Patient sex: F
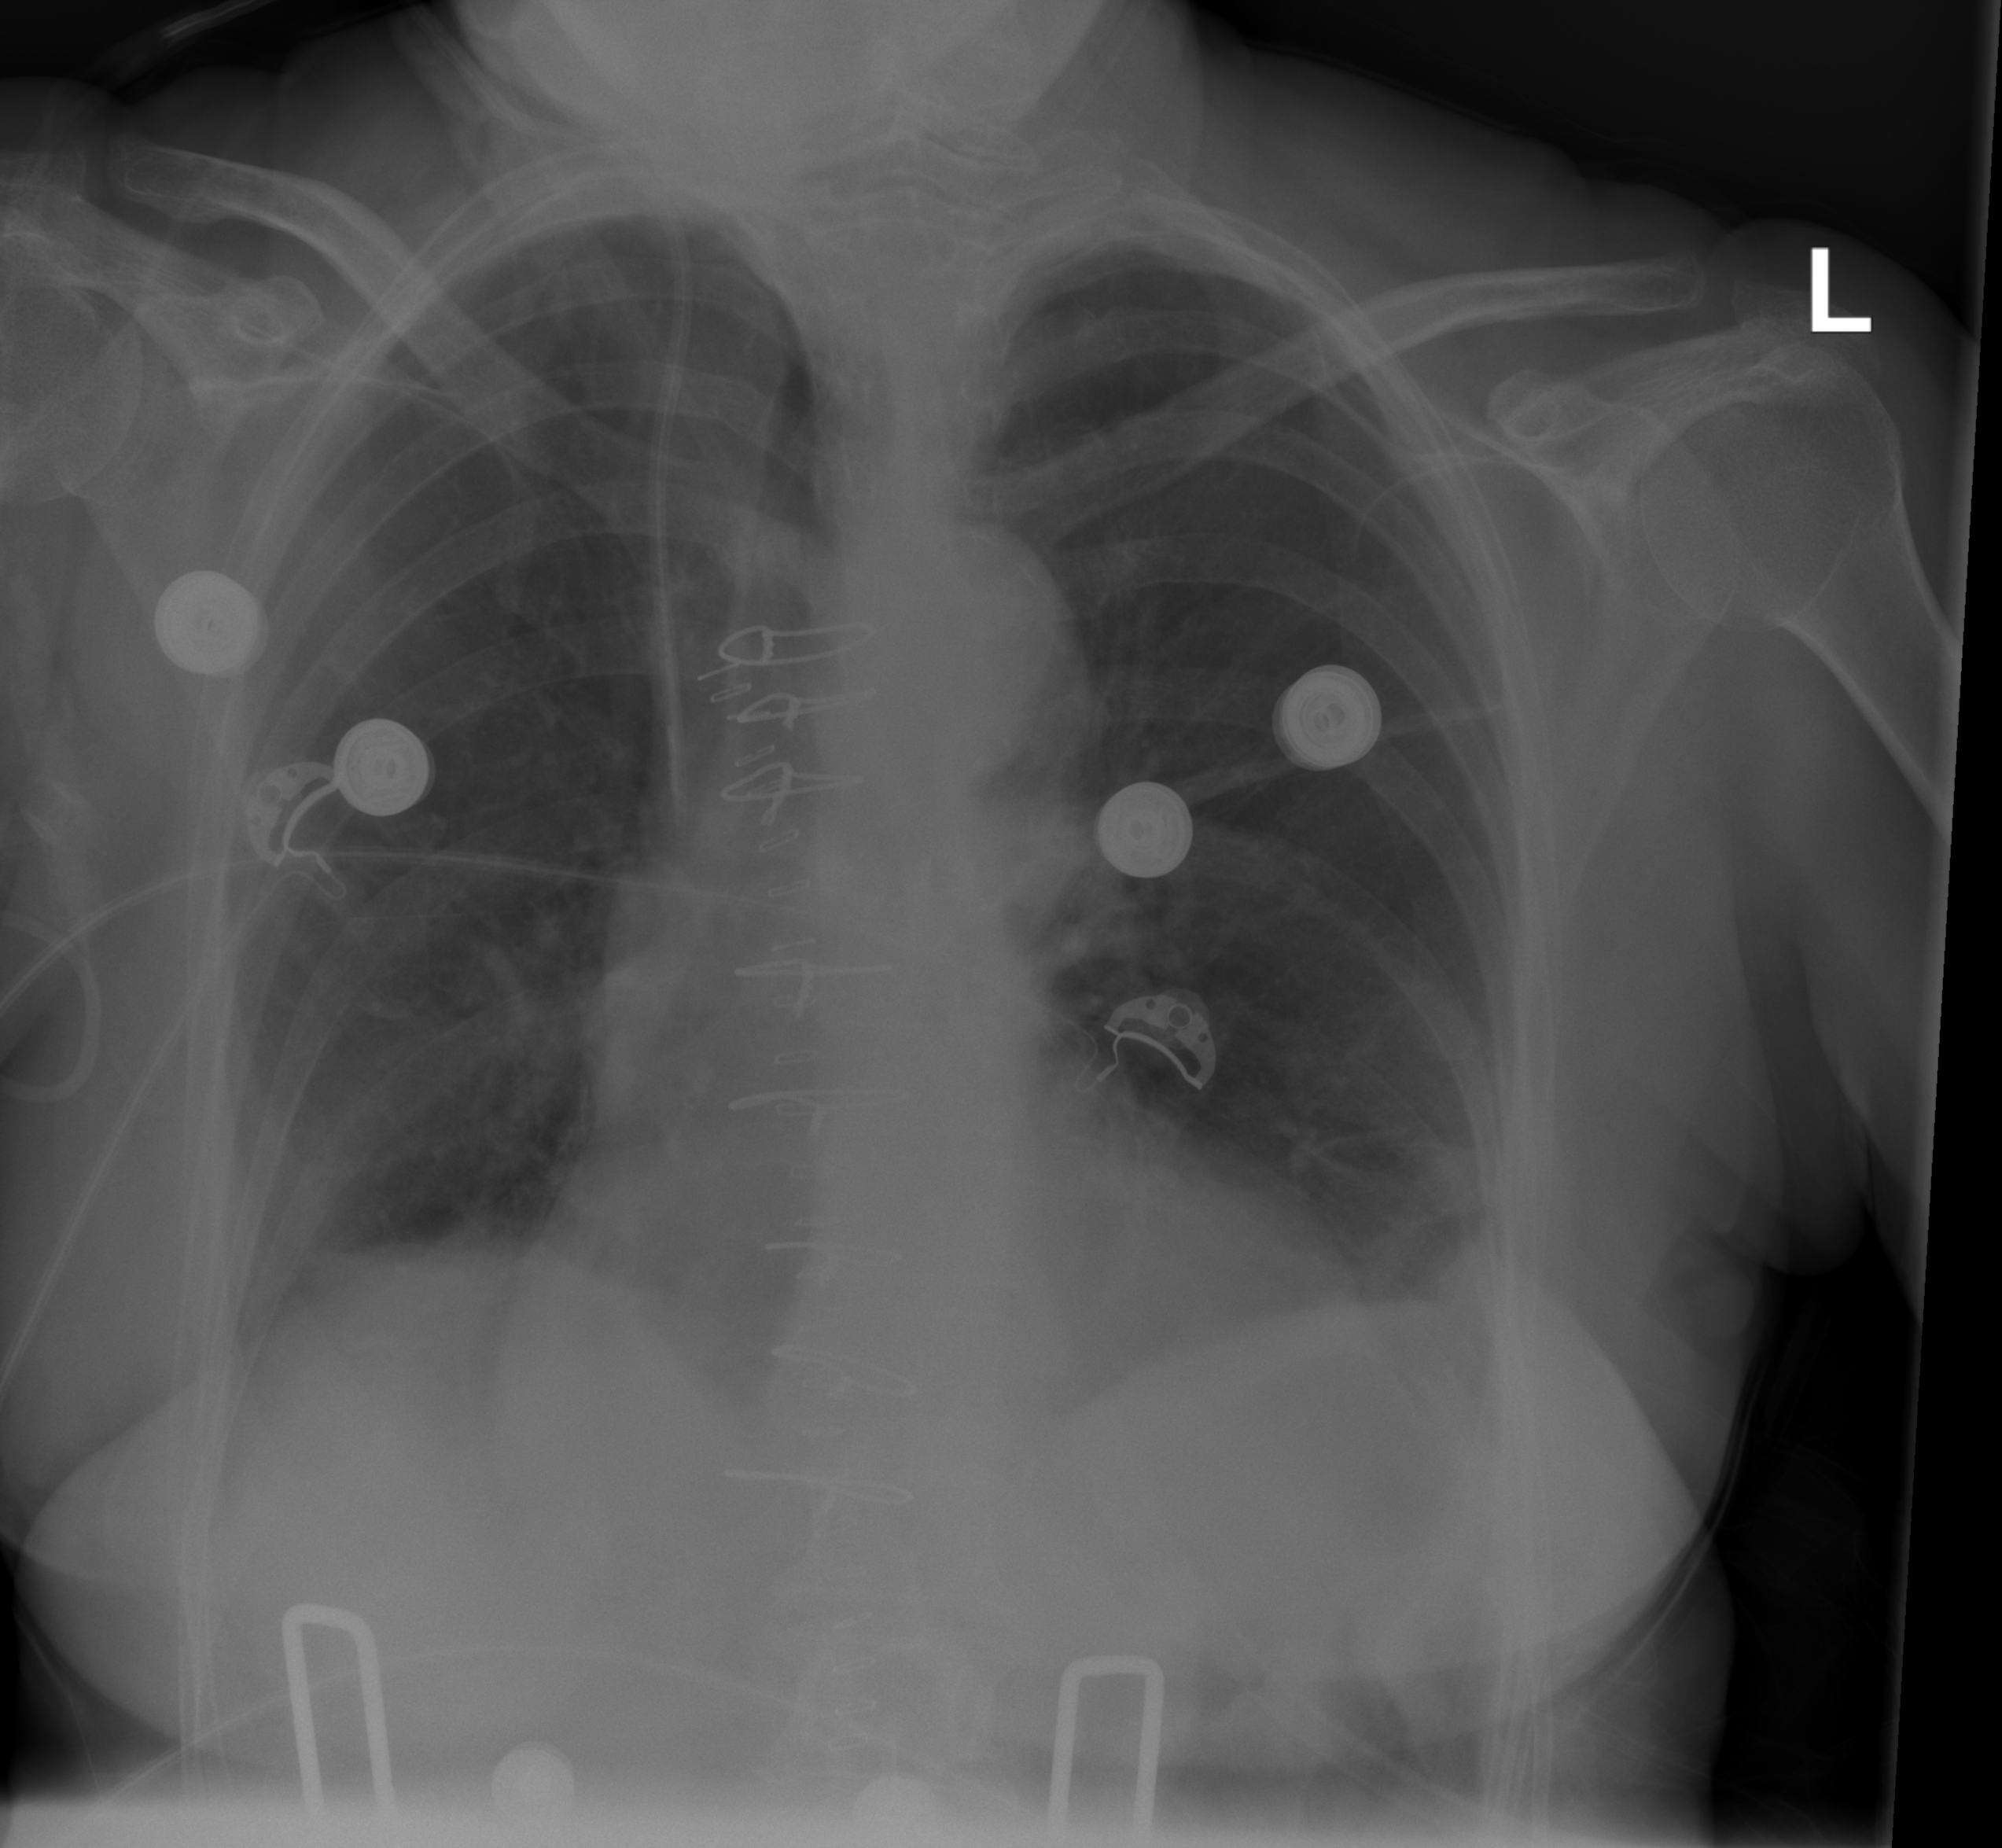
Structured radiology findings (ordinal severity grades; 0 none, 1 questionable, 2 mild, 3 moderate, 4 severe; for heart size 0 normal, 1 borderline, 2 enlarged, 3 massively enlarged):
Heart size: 2
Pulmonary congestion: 0
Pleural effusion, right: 2
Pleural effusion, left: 2
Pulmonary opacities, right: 0
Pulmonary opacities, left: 0
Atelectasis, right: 2
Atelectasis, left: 2